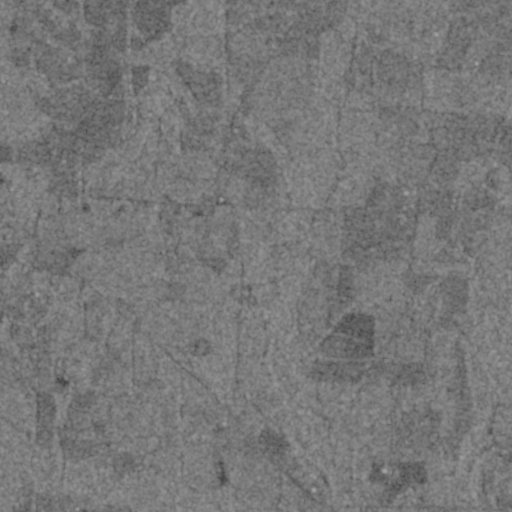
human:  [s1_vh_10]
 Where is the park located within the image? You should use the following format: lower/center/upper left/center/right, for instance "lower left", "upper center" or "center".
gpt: The park is located in the center of the image.
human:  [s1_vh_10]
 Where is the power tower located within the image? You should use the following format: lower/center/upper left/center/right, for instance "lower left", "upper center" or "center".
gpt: The power tower is located in the upper right of the image.
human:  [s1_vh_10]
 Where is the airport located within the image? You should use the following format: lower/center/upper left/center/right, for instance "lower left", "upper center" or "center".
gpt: There is no airport in the image.

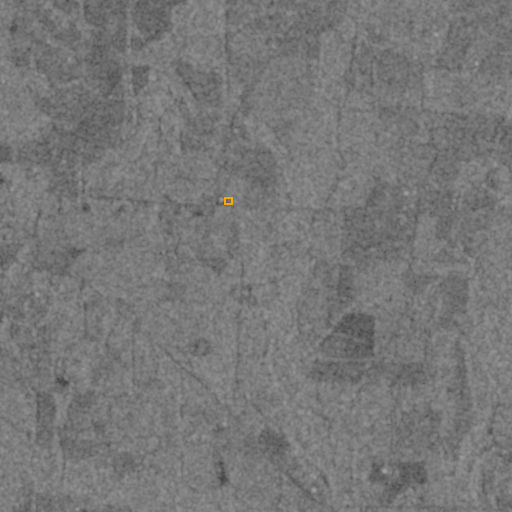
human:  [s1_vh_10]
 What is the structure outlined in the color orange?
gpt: The structure outlined in orange is a park.
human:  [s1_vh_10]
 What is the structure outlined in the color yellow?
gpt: There is no yellow outline.